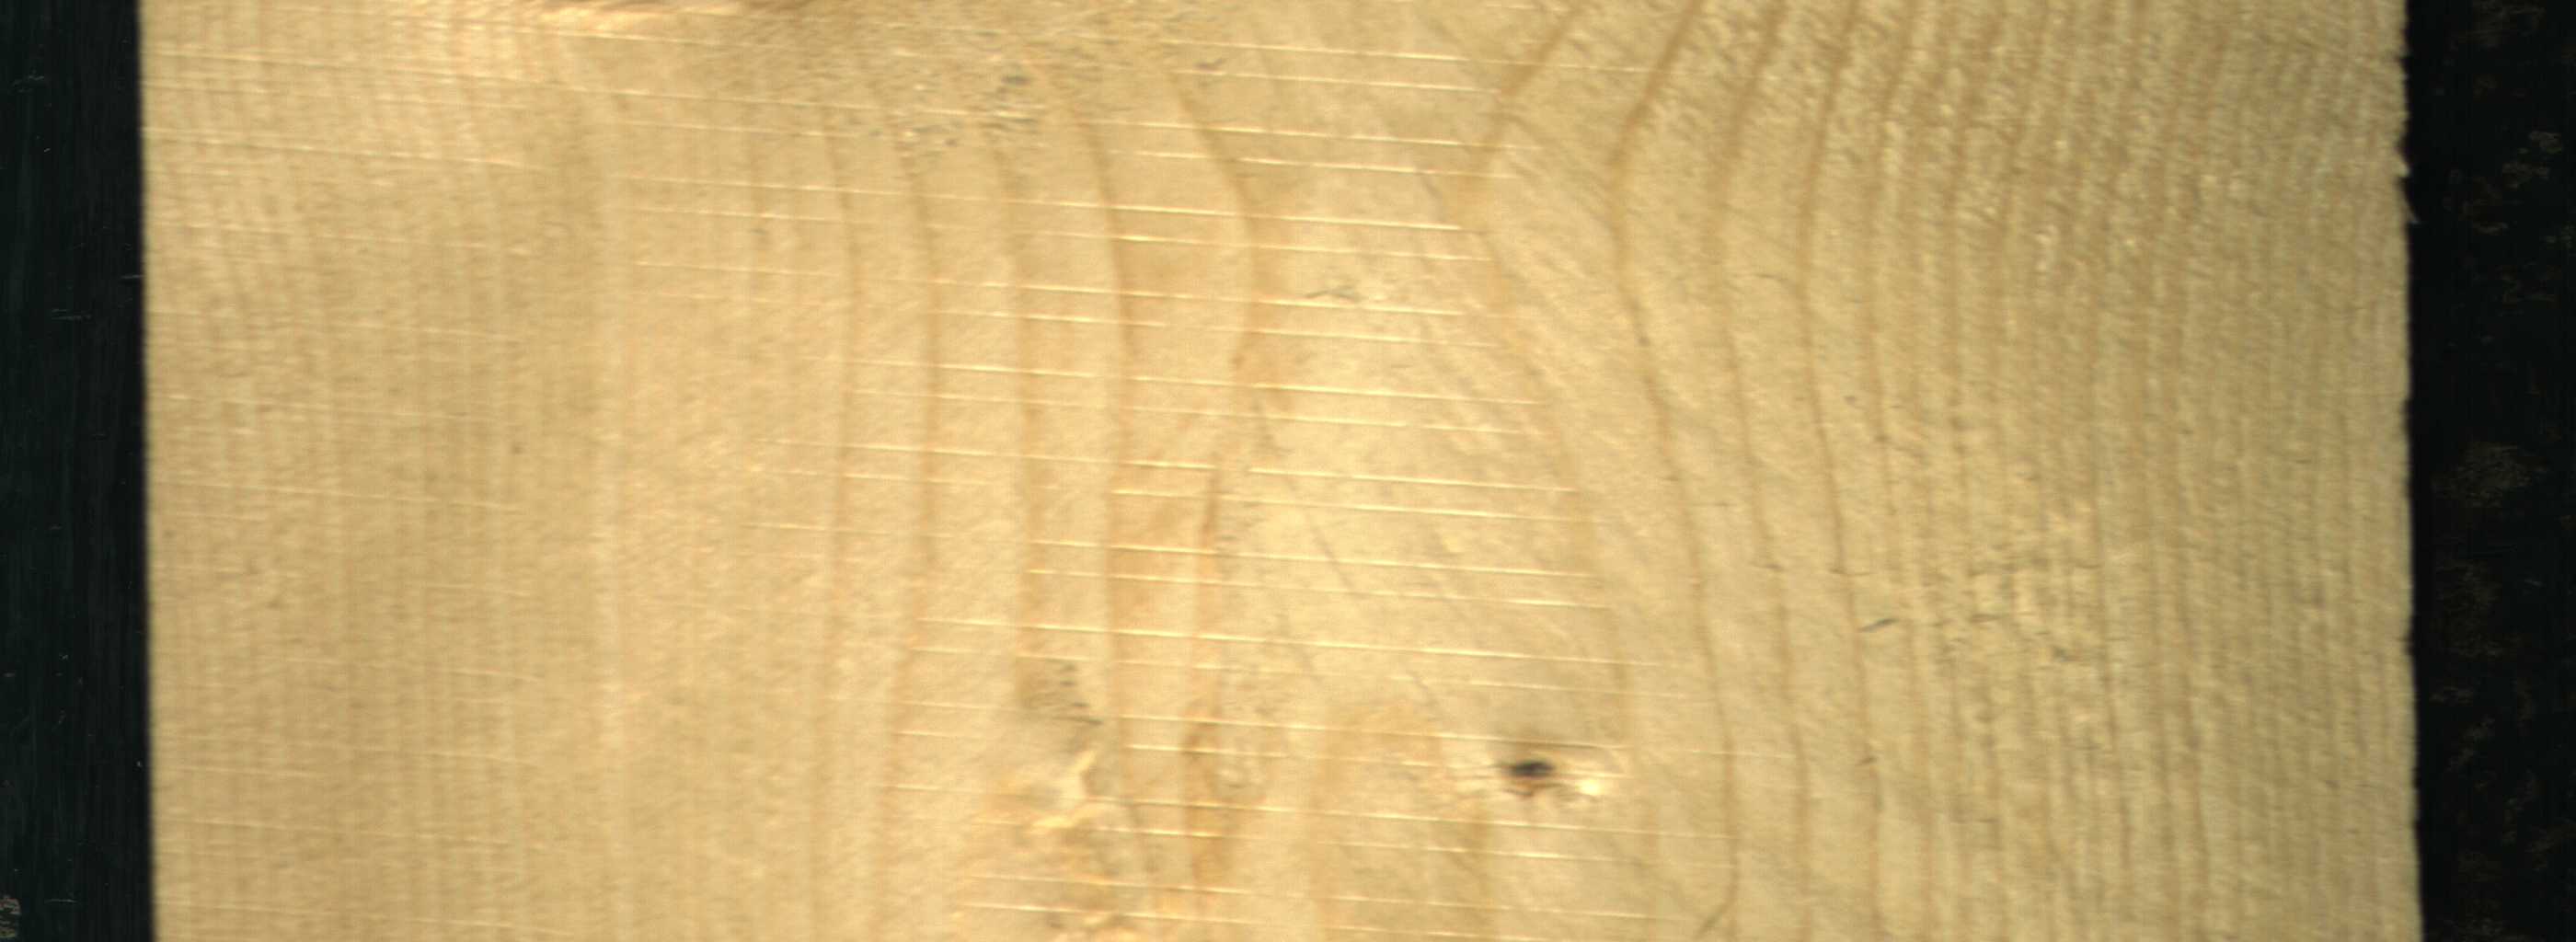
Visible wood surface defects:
Live_Knot